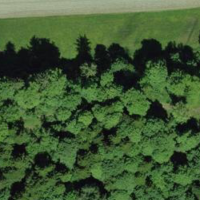
EUNIS habitat code: 52
Species observed at this site:
Aruncus dioicus